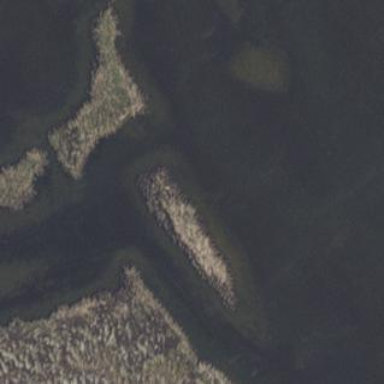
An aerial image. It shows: Islet.